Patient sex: M
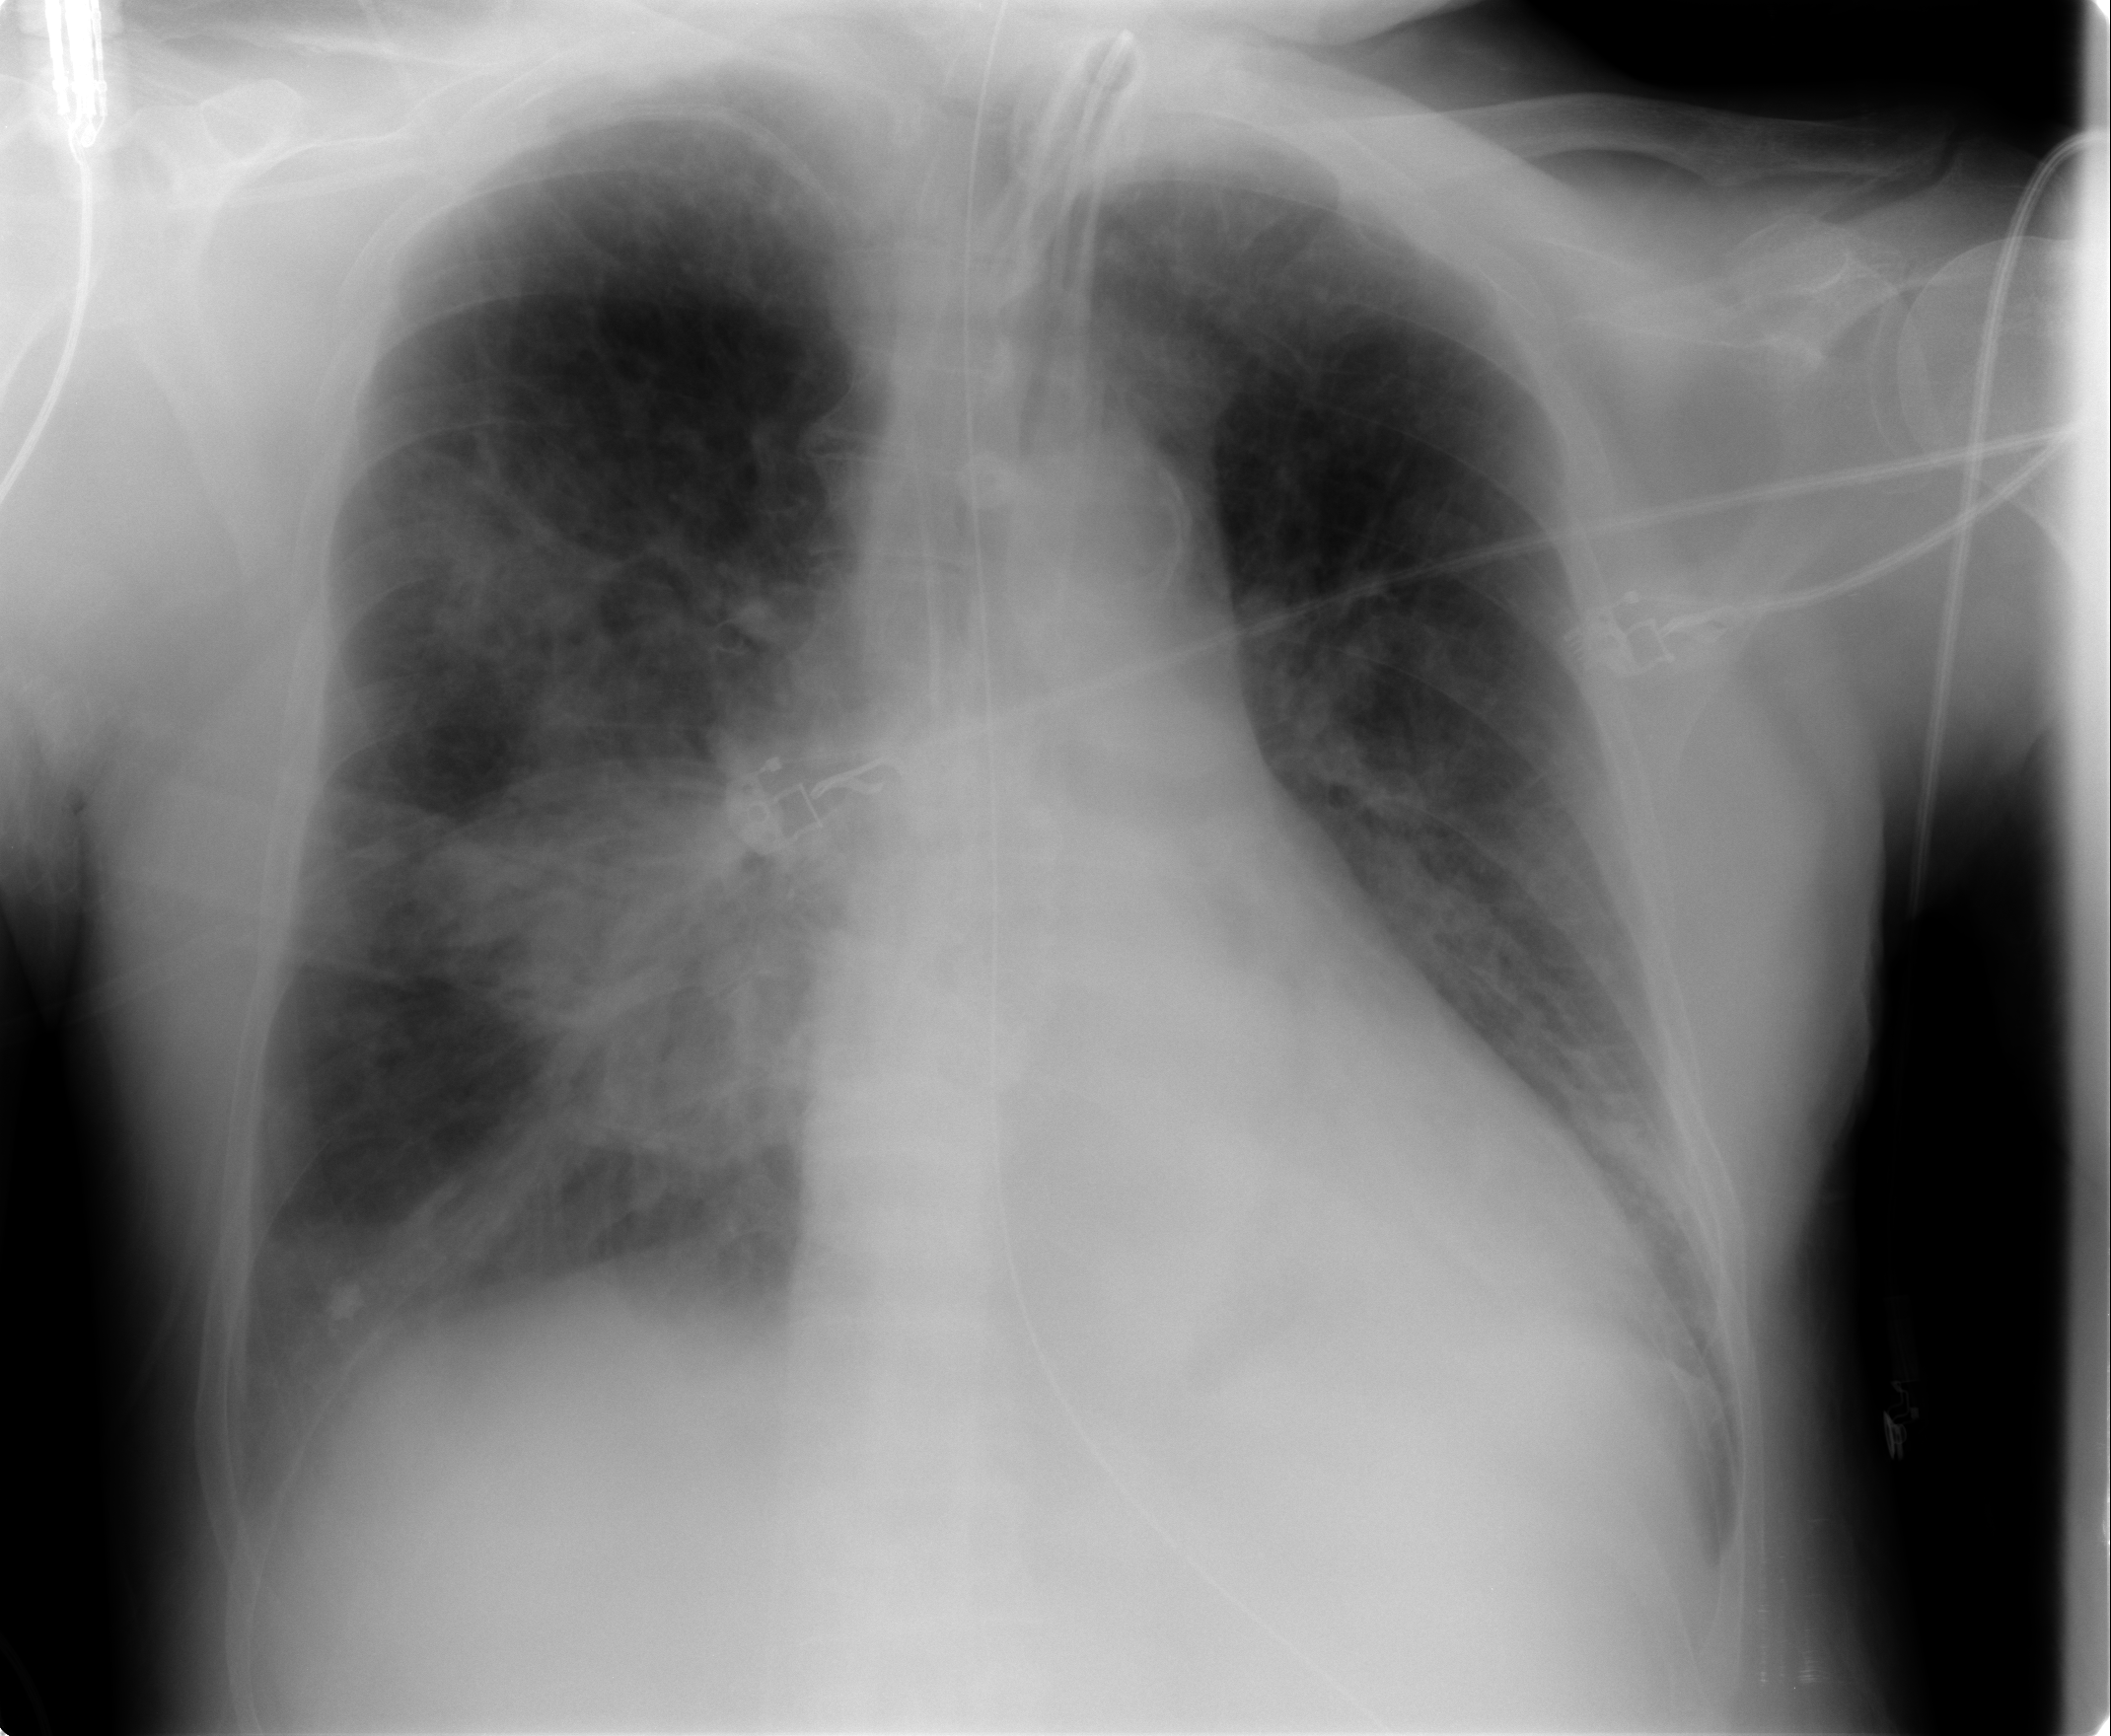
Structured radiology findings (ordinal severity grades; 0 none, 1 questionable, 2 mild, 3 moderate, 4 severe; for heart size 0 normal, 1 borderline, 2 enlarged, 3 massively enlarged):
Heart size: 2
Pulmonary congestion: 2
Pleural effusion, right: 2
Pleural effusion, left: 0
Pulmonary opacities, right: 3
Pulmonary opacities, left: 0
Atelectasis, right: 1
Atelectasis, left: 3